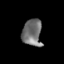
Tissue: skin
Cell type: Epithelial cells
Senescence score: 0.2747
Nuclear area (px): 514
Mean DAPI intensity: 113.887